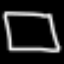
Label: square